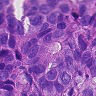
Metastatic tissue present: yes